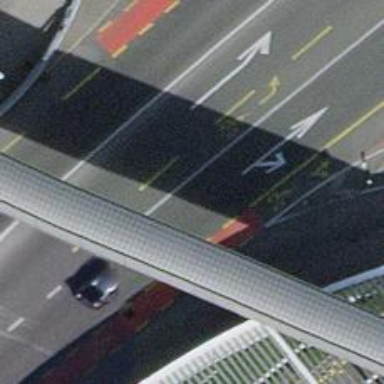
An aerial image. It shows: Primary road with asphalt surface and designated cycle lane.